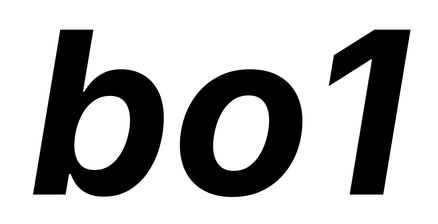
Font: Inter-Italic_Bold_Italic